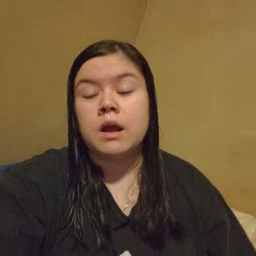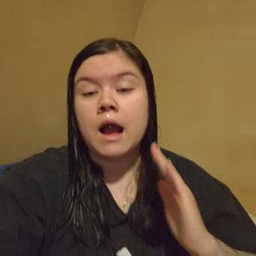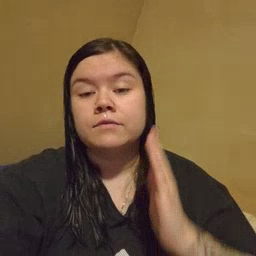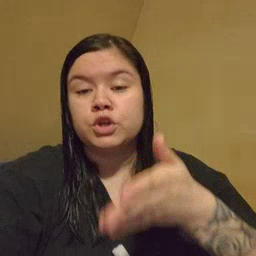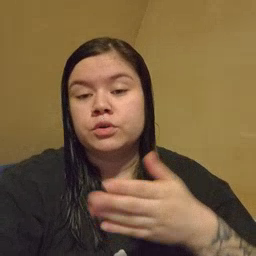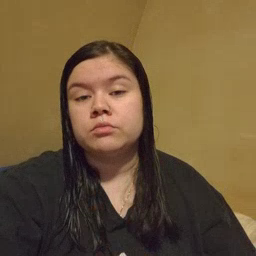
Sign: after